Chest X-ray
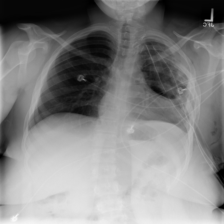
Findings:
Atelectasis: negative
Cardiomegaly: negative
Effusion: negative
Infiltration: negative
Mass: negative
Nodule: negative
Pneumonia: negative
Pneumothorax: negative
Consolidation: negative
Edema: negative
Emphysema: negative
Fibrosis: negative
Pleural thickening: negative
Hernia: negative